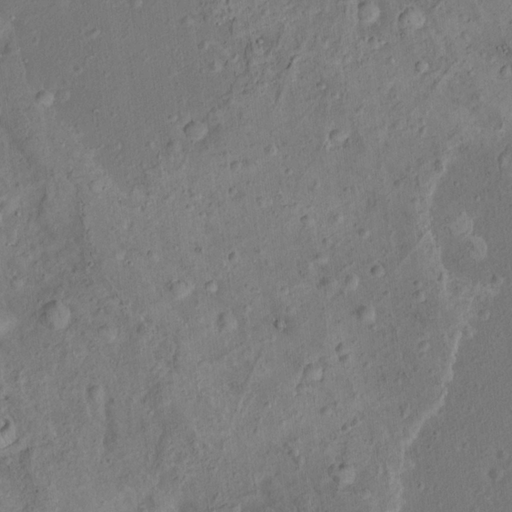
Classes present: Background, Cone